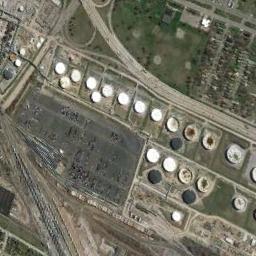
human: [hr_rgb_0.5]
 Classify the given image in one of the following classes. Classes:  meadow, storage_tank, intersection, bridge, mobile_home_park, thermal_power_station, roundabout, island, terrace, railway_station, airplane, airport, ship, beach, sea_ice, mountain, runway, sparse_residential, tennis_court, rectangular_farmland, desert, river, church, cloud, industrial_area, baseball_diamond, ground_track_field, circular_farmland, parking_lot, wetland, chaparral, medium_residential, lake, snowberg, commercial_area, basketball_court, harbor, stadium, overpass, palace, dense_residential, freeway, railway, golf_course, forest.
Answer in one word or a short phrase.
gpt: storage_tank